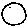
Label: moon